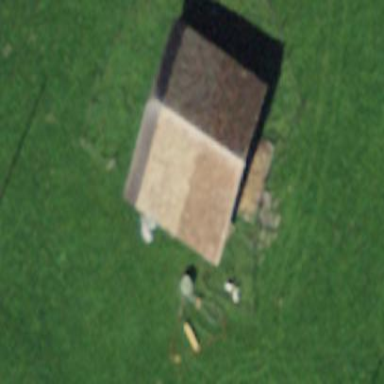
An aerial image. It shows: Barn.